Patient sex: F
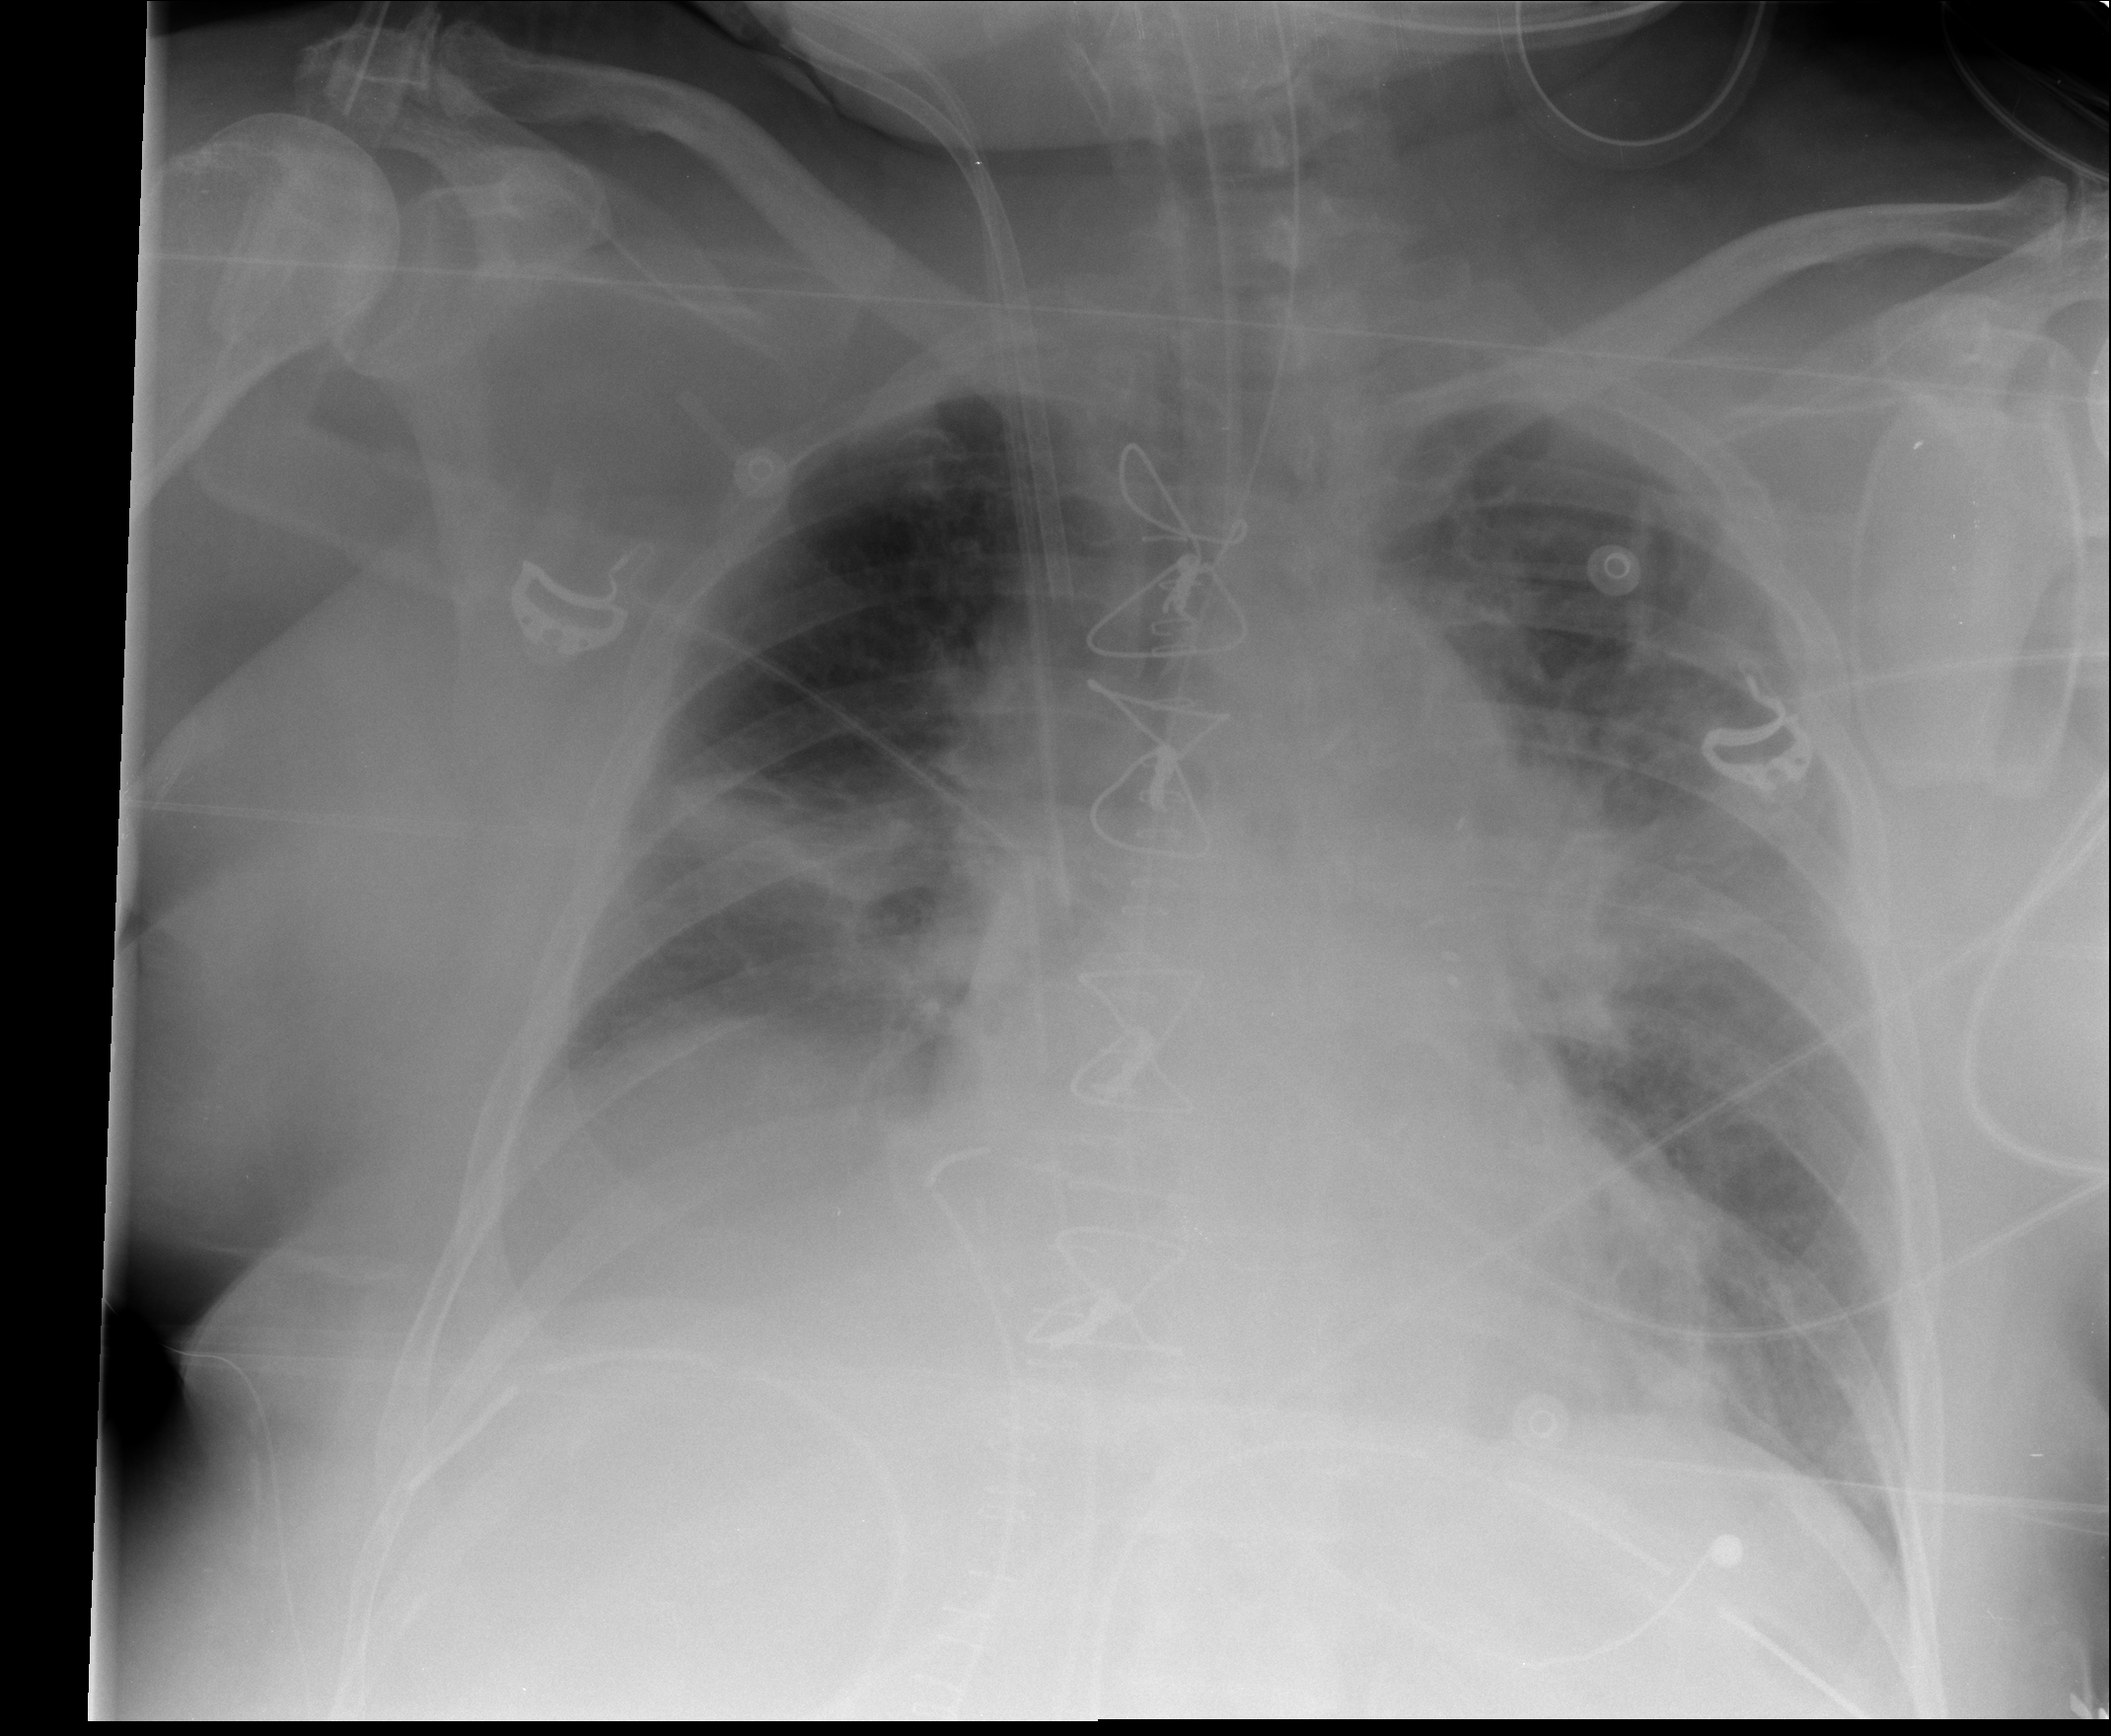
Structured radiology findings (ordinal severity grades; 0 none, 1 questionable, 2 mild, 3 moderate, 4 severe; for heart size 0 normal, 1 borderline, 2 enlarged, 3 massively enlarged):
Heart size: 0
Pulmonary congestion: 0
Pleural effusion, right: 2
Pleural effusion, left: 0
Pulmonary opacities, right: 0
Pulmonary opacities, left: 0
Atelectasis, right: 2
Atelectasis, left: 0